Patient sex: F
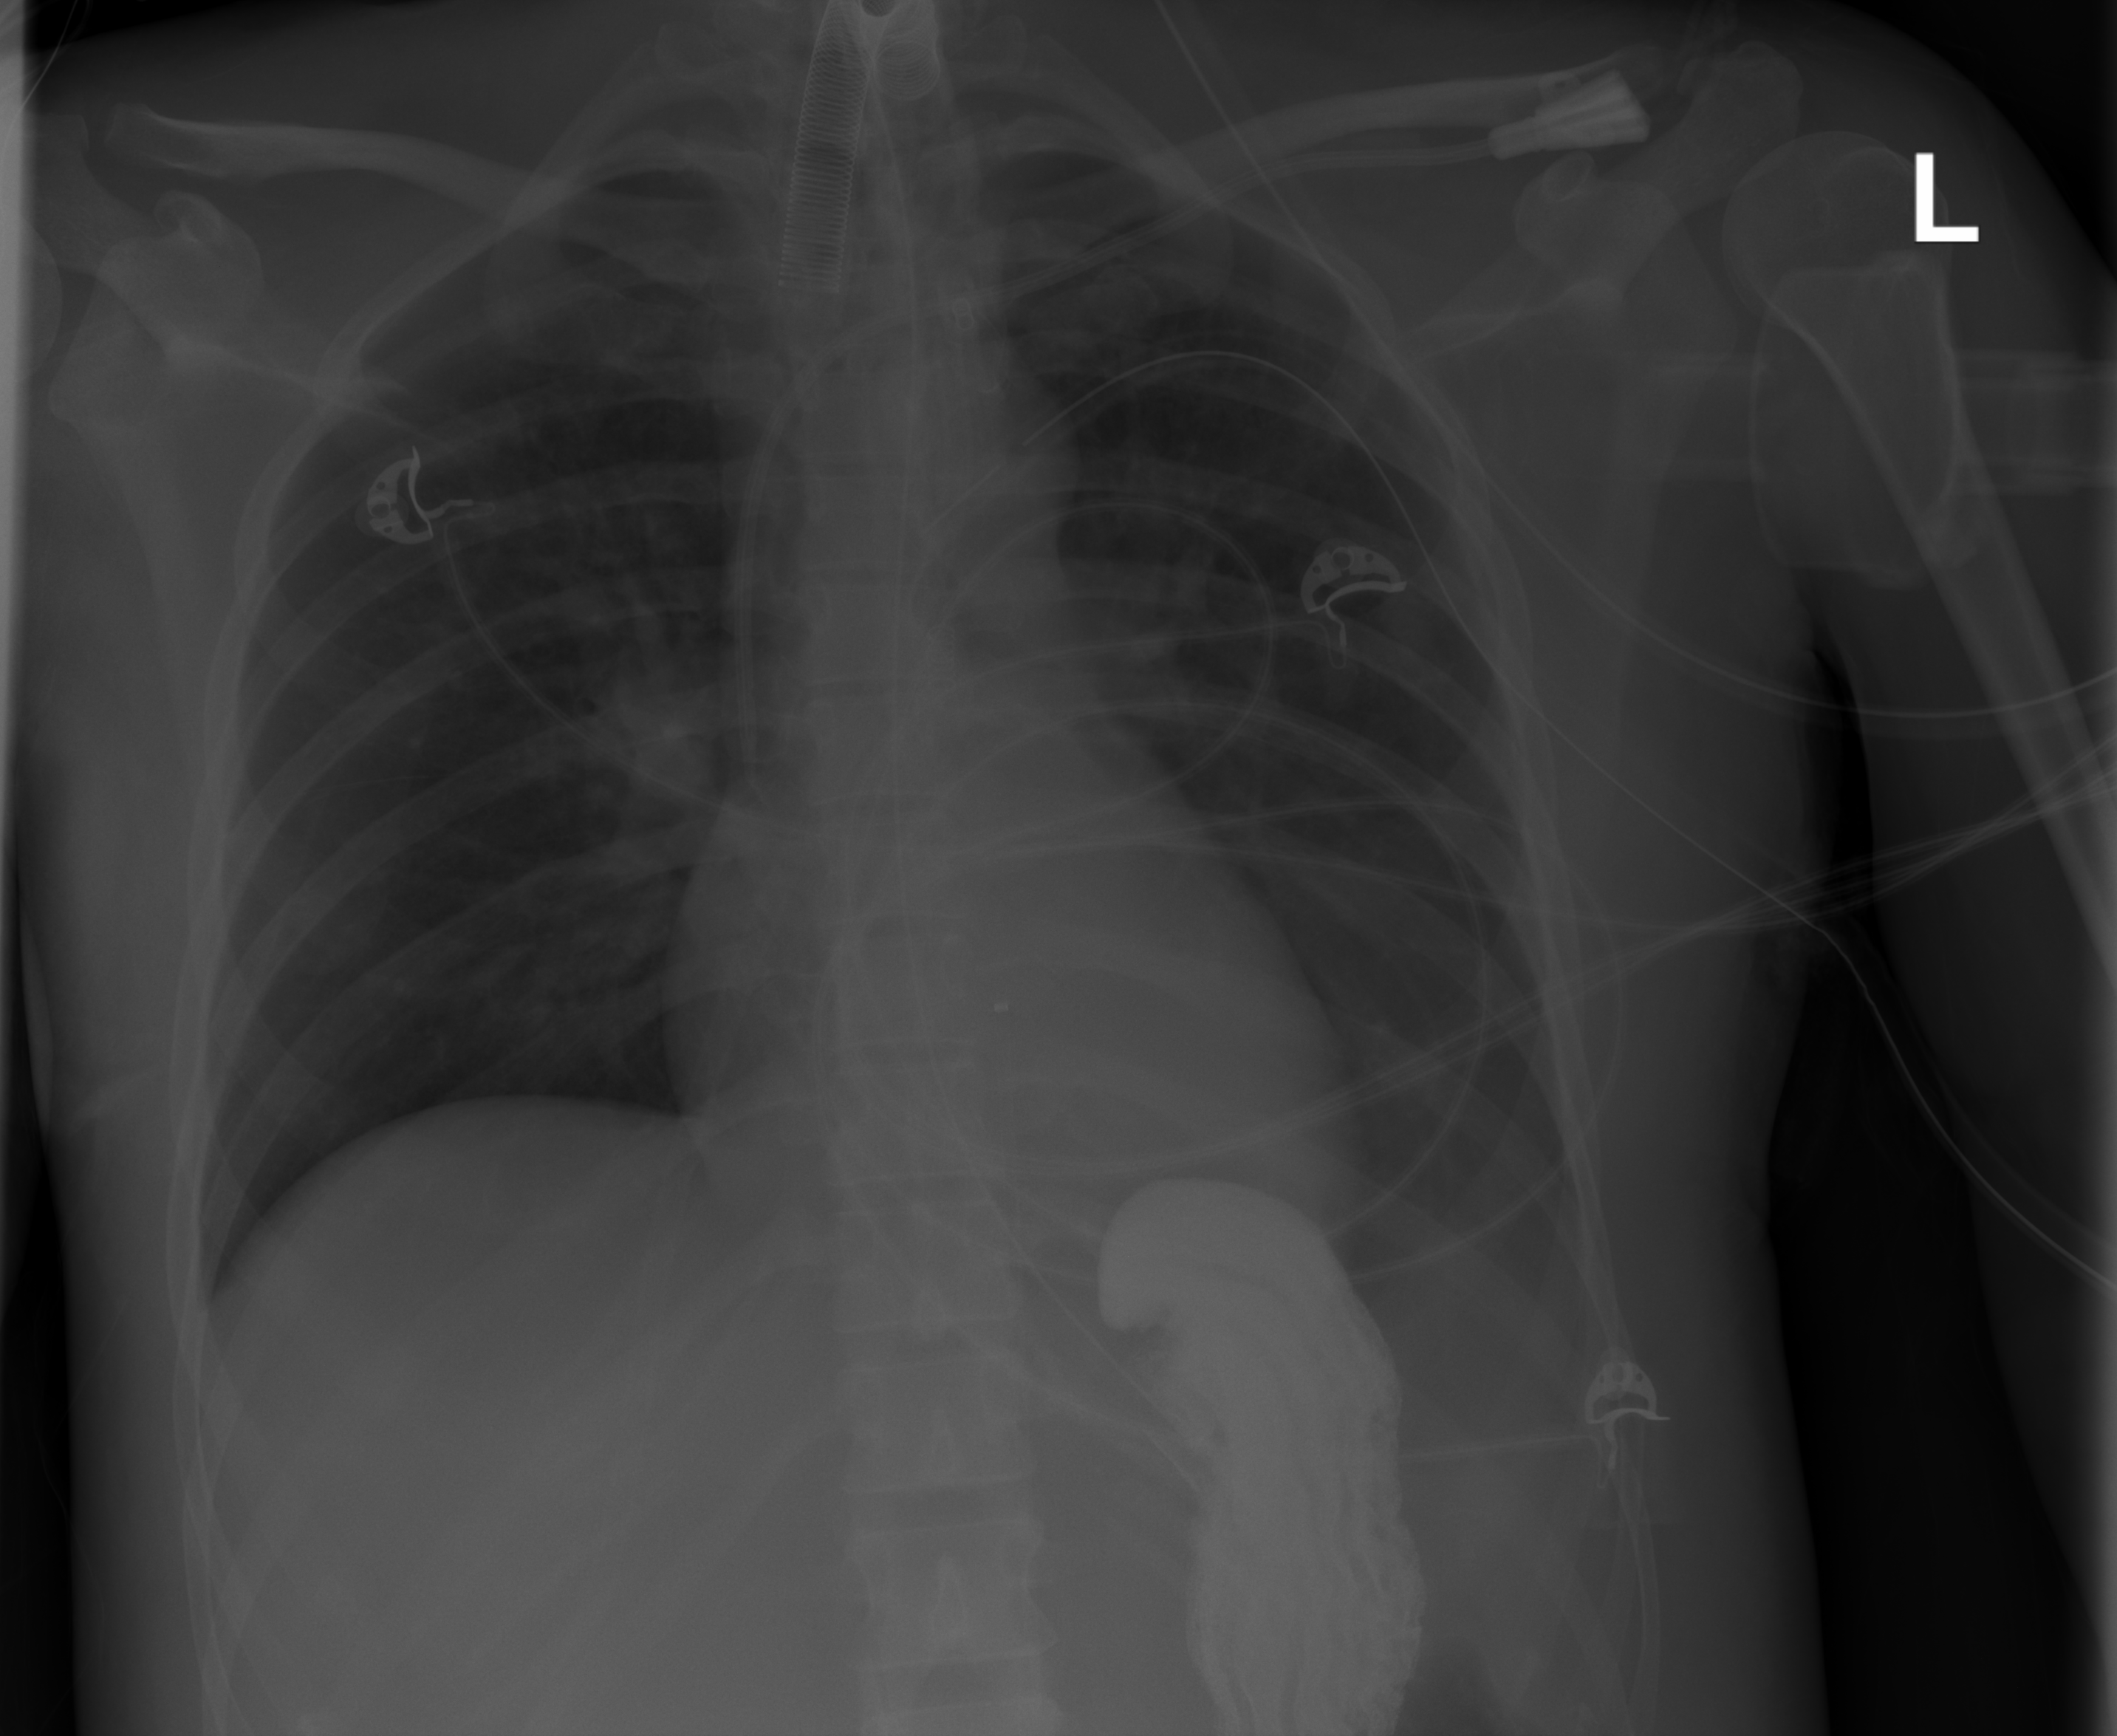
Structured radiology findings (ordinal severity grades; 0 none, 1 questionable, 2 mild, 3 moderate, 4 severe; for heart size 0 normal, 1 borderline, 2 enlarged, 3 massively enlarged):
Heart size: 0
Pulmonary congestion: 0
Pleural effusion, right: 0
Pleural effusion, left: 2
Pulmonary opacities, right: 0
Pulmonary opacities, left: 0
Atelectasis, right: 0
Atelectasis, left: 2